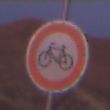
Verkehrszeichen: VerbotRadverkehr
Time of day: Dawn
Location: Outdoor (Nature)
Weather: PartlyCloudy
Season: NotSpecified
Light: Natural